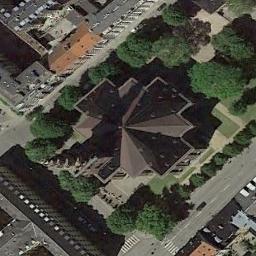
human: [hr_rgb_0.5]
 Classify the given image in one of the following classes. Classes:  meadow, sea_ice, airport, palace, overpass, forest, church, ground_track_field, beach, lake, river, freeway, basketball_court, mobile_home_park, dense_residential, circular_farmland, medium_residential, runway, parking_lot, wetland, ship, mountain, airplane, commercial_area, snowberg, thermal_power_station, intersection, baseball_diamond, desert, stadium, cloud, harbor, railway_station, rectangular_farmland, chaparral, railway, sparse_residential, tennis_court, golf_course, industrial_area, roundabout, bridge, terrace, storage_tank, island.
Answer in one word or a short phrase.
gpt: church